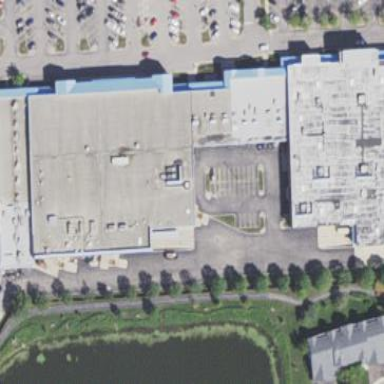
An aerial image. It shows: Retail building.